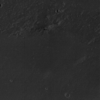
Label: not_dusty